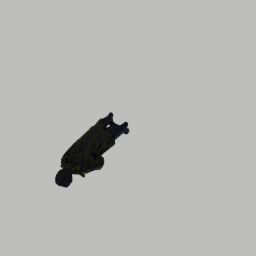
Label: people